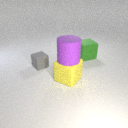
large green rubber cube behind small gray rubber cube